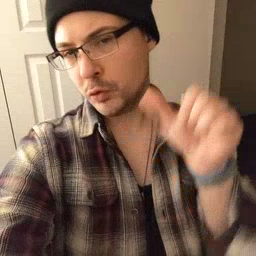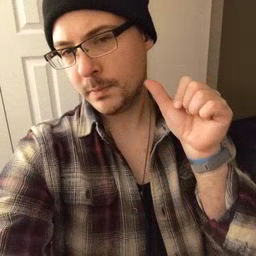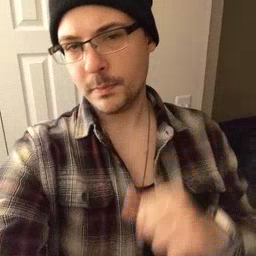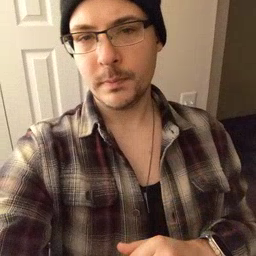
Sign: yesterday